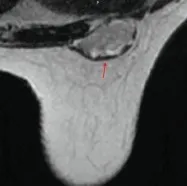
A 56-year-old woman with neurofibroma of the right sulcus: (a) T2W axial MR images demonstrate the mass is heterogeneously hyperintense compared to muscles and hypointense compared to fat tissues. The mass is within the breast but seated under the muscular aponeurotic fascia (arrow).
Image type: radiology (mri)